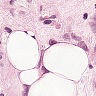
Metastatic tissue present: yes